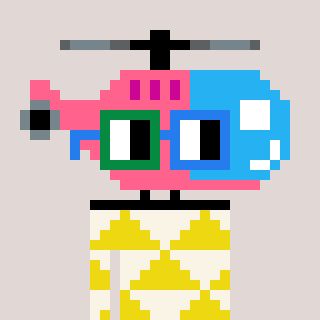
a pixel art character with square green and blue glasses, a helicopter-shaped head and a yellow-colored body on a warm background